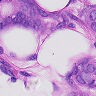
Metastatic tissue present: yes